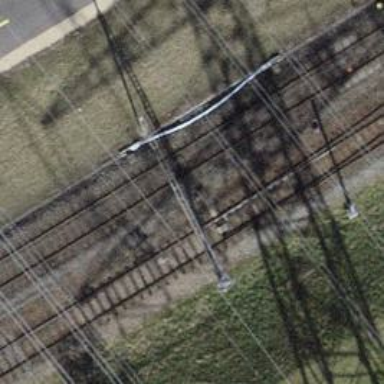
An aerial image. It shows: Railway switch.